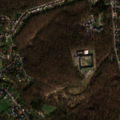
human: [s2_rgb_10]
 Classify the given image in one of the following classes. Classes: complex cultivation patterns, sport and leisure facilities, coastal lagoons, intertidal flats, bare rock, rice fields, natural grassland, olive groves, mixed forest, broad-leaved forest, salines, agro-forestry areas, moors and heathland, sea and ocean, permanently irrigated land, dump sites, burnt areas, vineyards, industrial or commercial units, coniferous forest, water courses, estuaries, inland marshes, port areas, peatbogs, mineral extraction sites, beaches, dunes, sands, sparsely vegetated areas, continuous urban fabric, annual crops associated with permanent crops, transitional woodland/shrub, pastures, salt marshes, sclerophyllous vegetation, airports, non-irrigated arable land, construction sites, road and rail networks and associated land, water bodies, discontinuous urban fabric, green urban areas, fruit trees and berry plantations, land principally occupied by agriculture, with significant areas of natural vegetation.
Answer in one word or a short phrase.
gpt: discontinuous urban fabric, pastures, land principally occupied by agriculture, with significant areas of natural vegetation, broad-leaved forest